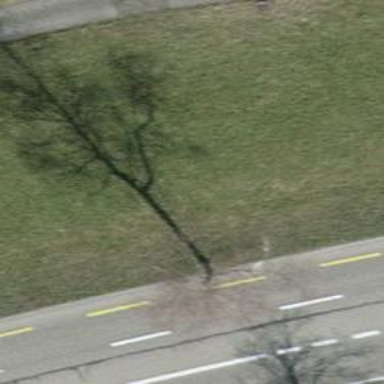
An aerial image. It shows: Beautiful avenue lined with deciduous broadleaved trees.